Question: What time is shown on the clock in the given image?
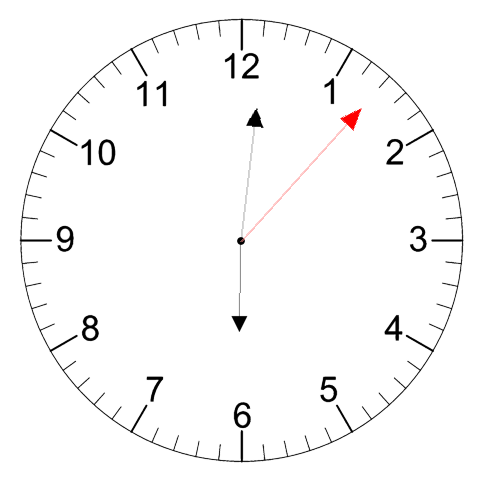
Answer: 06:01:07